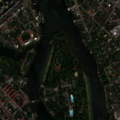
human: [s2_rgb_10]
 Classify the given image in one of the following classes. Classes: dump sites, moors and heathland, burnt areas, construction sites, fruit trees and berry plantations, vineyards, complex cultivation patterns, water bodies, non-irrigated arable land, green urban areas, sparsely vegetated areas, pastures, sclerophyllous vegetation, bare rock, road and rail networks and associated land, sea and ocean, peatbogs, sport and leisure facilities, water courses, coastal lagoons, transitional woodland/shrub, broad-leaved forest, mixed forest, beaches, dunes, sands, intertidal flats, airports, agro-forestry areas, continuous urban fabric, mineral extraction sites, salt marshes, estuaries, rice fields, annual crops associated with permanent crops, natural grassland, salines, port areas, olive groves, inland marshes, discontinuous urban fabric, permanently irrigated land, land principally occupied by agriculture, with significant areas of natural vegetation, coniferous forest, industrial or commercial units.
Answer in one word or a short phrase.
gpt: discontinuous urban fabric, industrial or commercial units, sport and leisure facilities, water bodies